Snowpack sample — Buffalo Mountain, Silverthorne, Colorado, USA (1/25/25, 10:11 AM MST)
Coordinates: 39.6222, -106.1139
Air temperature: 22 °F
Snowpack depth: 110 cm
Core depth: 10 cm
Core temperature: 46.4 °F
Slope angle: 12°, slope face: 102°
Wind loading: high
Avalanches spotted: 0
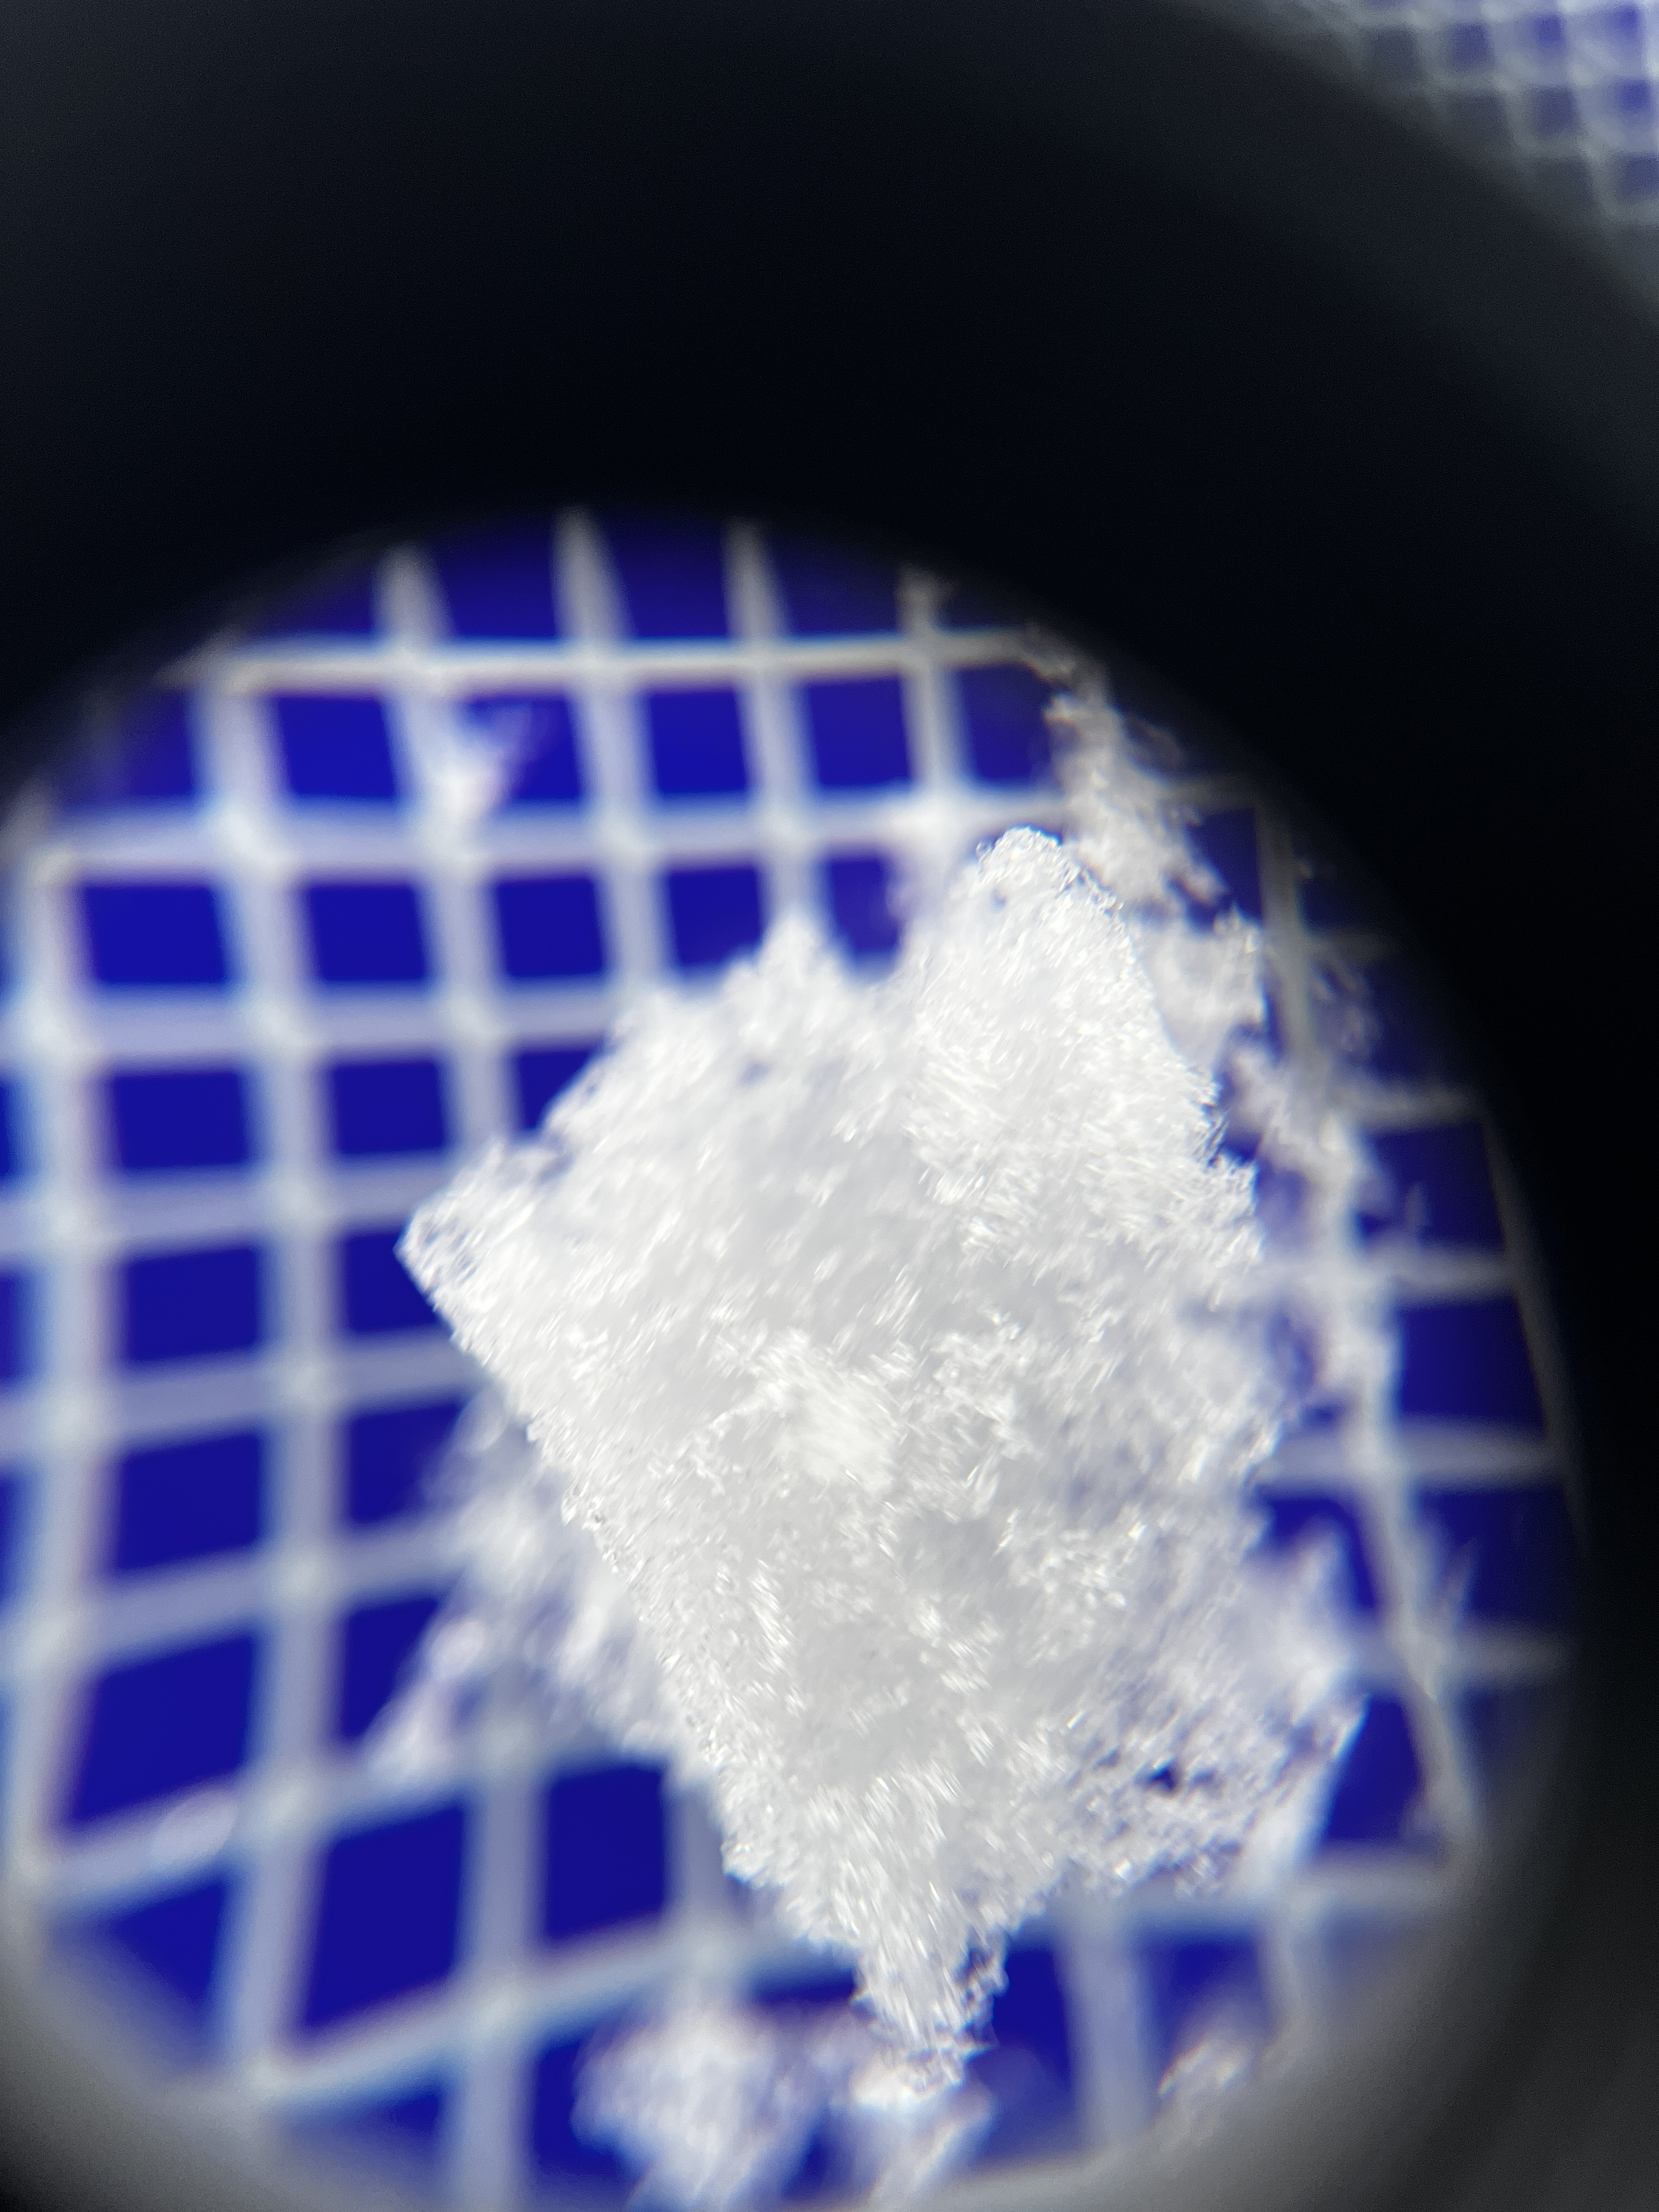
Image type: magnified_profile
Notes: No avalanches nearby, collected on the outskirts of a fire break 15 meters from the treeline, on way to Buffalo and Red Mountain